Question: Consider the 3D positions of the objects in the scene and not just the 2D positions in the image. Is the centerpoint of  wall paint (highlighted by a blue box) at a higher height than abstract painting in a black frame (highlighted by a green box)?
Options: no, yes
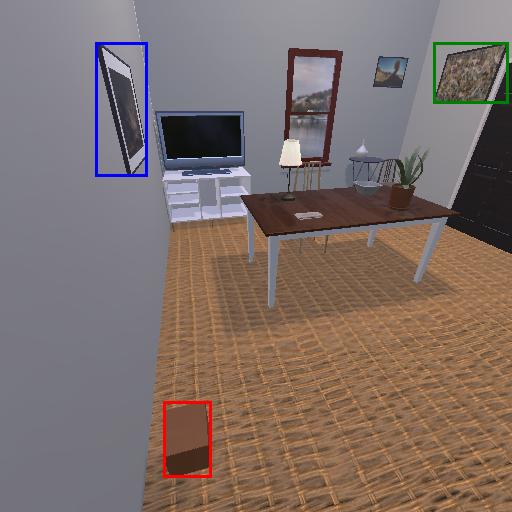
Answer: no